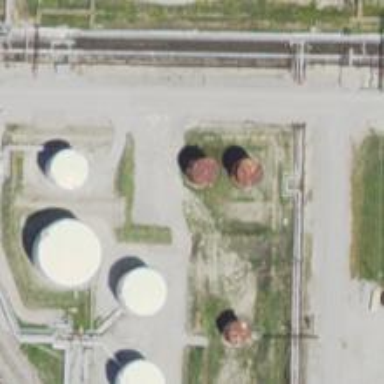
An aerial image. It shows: Storage tank with man-made structure.